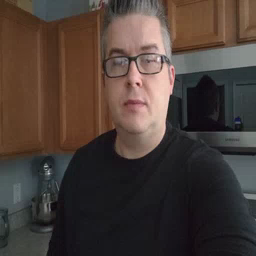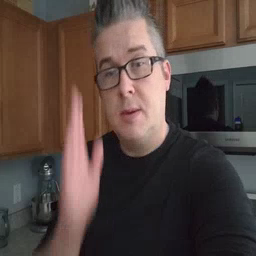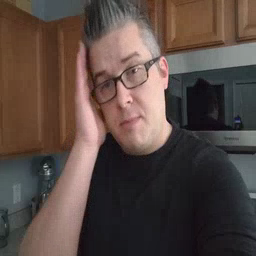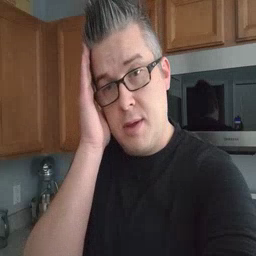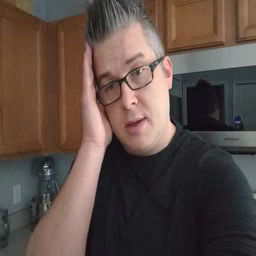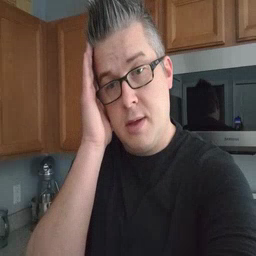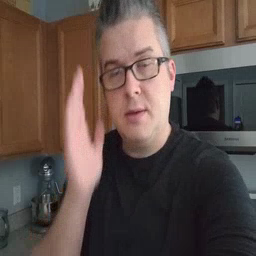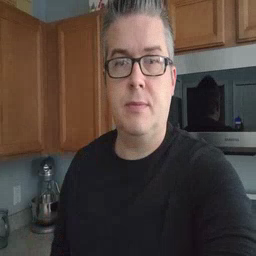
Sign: bed